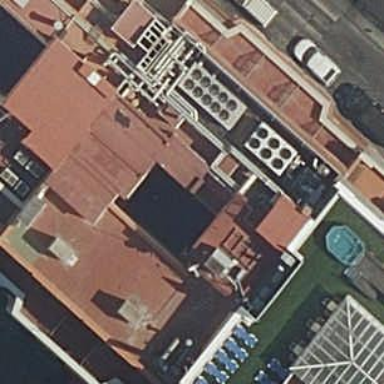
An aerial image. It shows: Part of building.